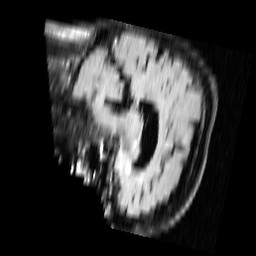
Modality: FLAIR
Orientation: sagittal
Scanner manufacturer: siemens
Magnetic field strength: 1.5 T
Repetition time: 9 s
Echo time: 0.111 s